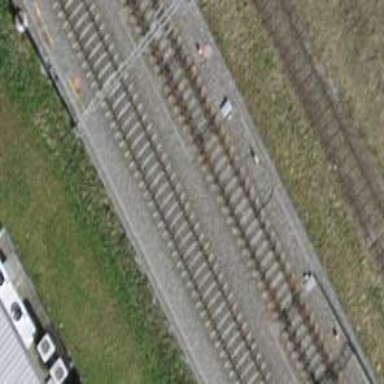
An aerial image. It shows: Railway switch.